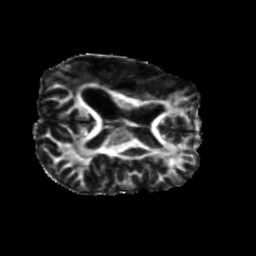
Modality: FA
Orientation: axial
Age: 27
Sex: female
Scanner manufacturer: siemens
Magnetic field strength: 3 T
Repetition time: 5.25 s
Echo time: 0.08 s